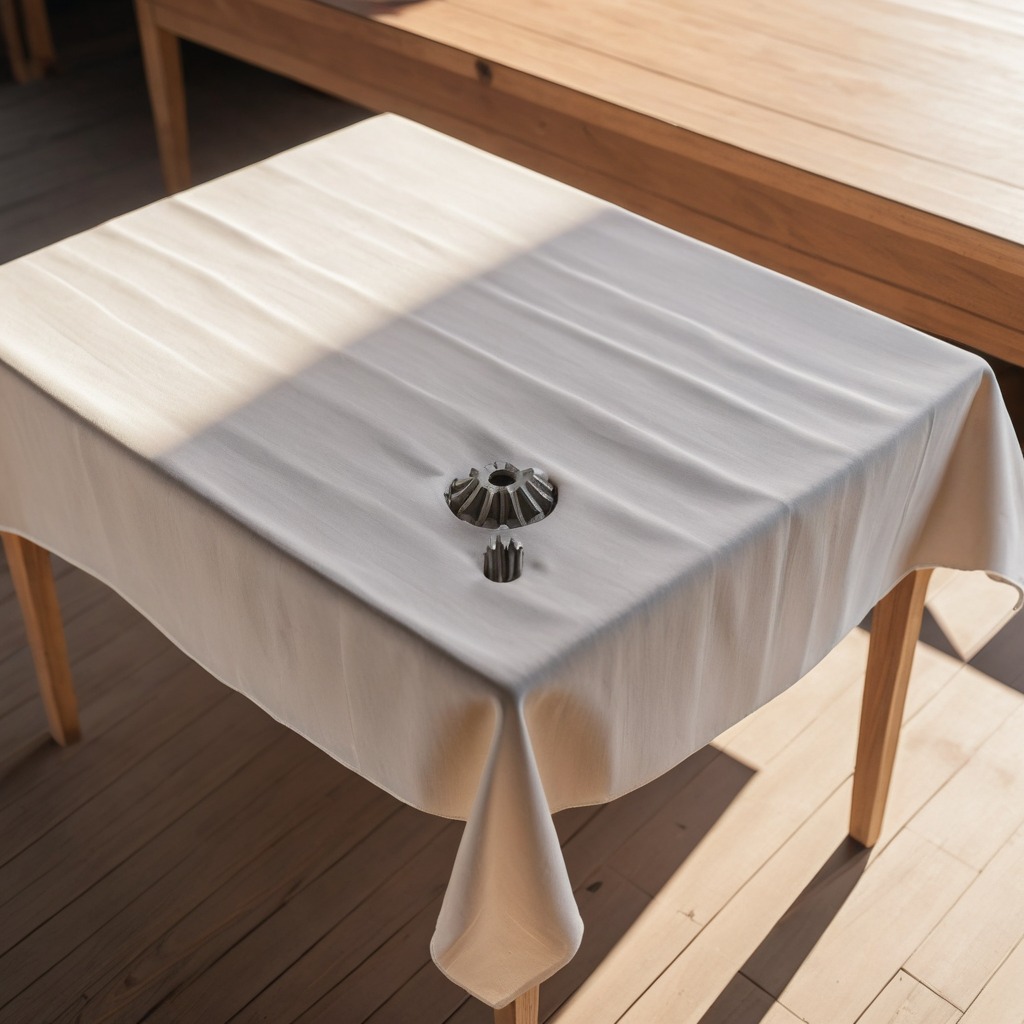
A steel gear with teeth is lying on the wooden table in the outdoor workshop.